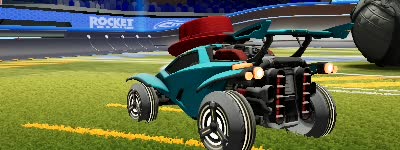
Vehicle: octane